Question: I am using cocoa pods to integrate multiple third party files into my project.
I have to integrate below pod into my project
'''
xcodeproj 'MyApp'
workspace 'MyApp'
source 'https://github.com/CocoaPods/Specs.git'
target :"MyApp", :exclusive => true do
platform :ios, '7.0'
pod 'AFNetworking', '2.0.2'
pod 'TwilioSDK', '~>1.2.2'
pod 'SocketRocket', '0.3.1-beta2'
pod 'AppRTC'
end
'''
When I run pod install. I get duplicates as shown below..

When I build my app I am getting error
'''
ld: warning: directory not found for option '-L/Users/anand/Documents/
Project/myApp_Backups/myApp_June/myApp_WEBRTC/Pods/build/Debug-
iphoneos'
duplicate symbol _MD5_Update in:
/Users/anand/Documents/Project/myApp_Backups/myApp_June/
myApp_WEBRTC/Pods/AppRTC/Lib/libWebRTC.a(nss_static.md5.o)
/Users/anand/Documents/Project/myApp_Backups/myApp_June/
myApp_WEBRTC/Pods/TwilioSDK/Libraries/libcrypto.a(md5_dgst.o)
duplicate symbol _SHA1_Update in:
duplicate symbol _OBJC_IVAR_$_SRIOConsumer._readToCurrentFrame in:
/Users/anand/Library/Developer/Xcode/DerivedData/myApp-
gxdbyoohznnpigavdqmaeilzlavd/Build/Products/Debug-iphoneos/libPods-
myApp-SocketRocket.a(SRWebSocket.o)
/Users/anand/Documents/Project/myApp_Backups/myApp_June/
myApp_WEBRTC/Pods/AppRTC/Lib/libWebRTC.a(socketrocket.SRWebSocket.o)
ld: 71 duplicate symbols for architecture armv7
clang: error: linker command failed with exit code 1 (use -v to see invocation)
'''
1) Remove SRWebSocket.h file -- but it may get errors as it is in Pods.
2) Remove pod 'SocketRocket', '0.3.1-beta2' from pod file and run pod install -- but I used both SRWebSocket.h and SRWebSocket.m in my project before installing AppRTC into my project..!
Please suggest how can I solve this issue..
Thanks in Advance..!
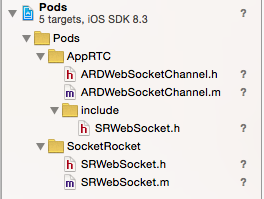
Answer: I have fixed the above issue as below
At my Xcode project -- Build Settings -- Other linker Flags -- I removed '-all_load' then some of the duplicate errors are gone.
Still I get Socket Rocket duplicate warnings after the above solution.
I fixed this by going to Pods Project -- Selected Socket Rocket pods target -- Removed the 'SRWebSocket.m' file from Compiling. It works fine and duplicates are removed.
Thanks for all answers..